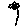
Label: flower